Field crop: maize
Growth stage: 1
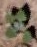
Species: chenopodium